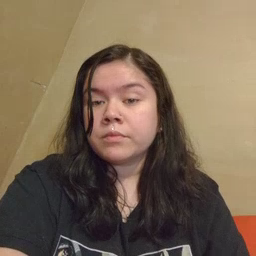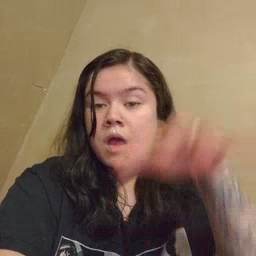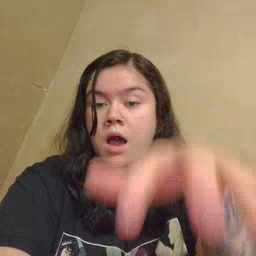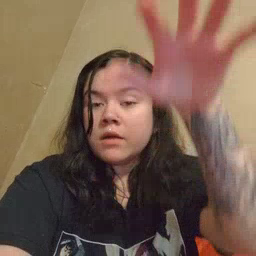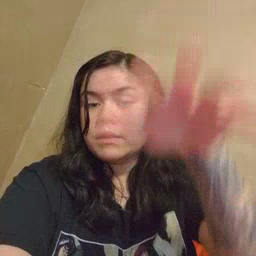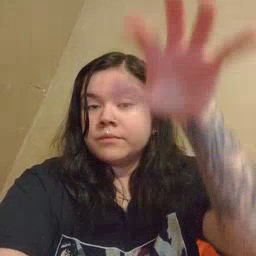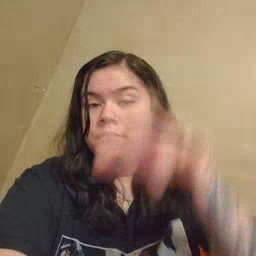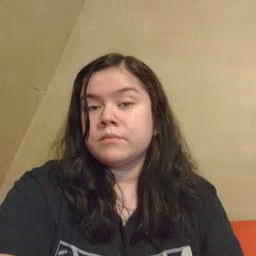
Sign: alligator